Frequency: 60000
Velocity: 0,186
Power: 28,2
Pulse duration: 0,0000001
Pass count: 1
Magnification: 10
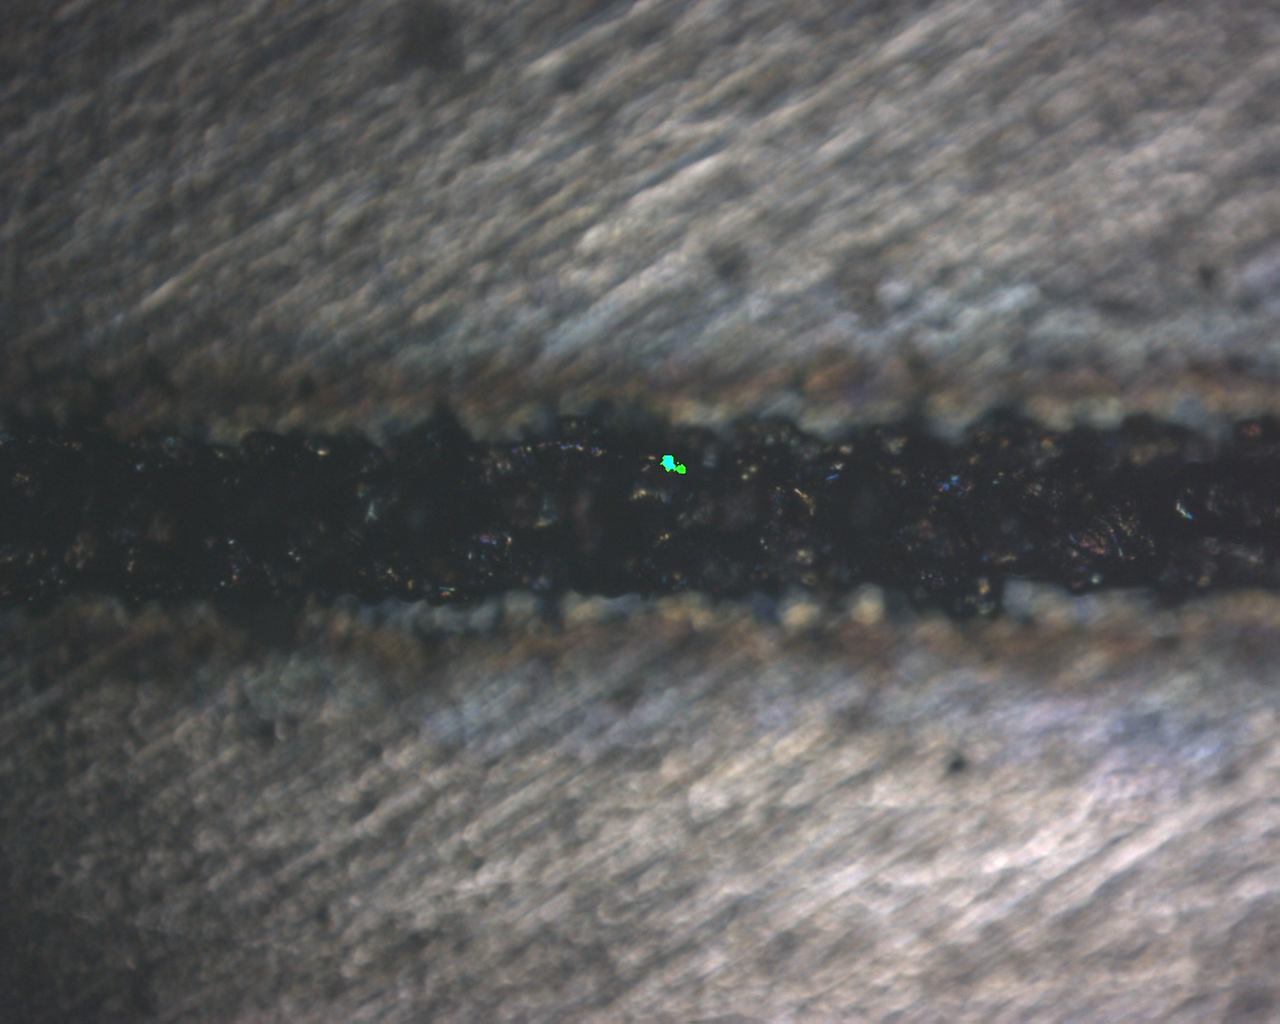
Measured width: 137.1531
Other width: 72.627